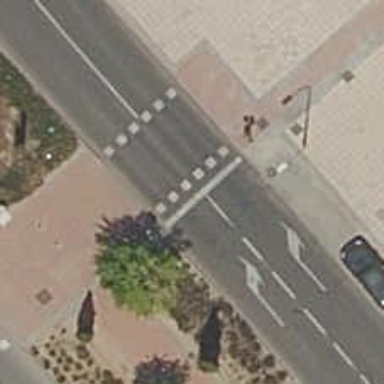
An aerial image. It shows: Road with traffic signals.